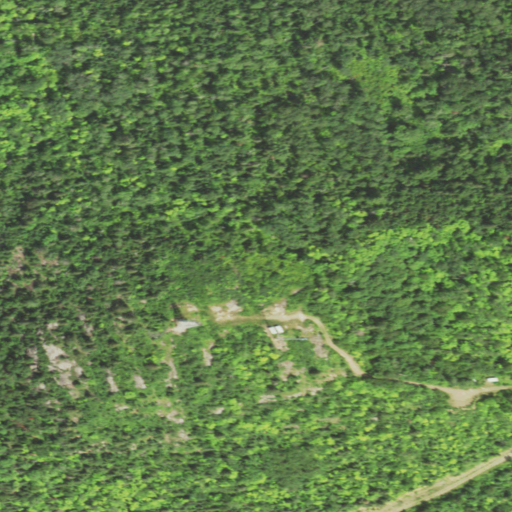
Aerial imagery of mountain in Minnesota named Mount Maud containing evergreen forest, mixed forest, shrub, and deciduous forest